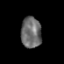
Tissue: prostate
Cell type: Epithelial cells
Senescence score: 0.3109
Nuclear area (px): 620
Mean DAPI intensity: 107.423